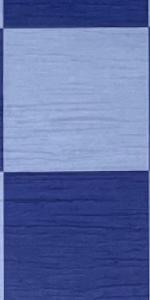
Label: Empty